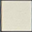
Piece: xx